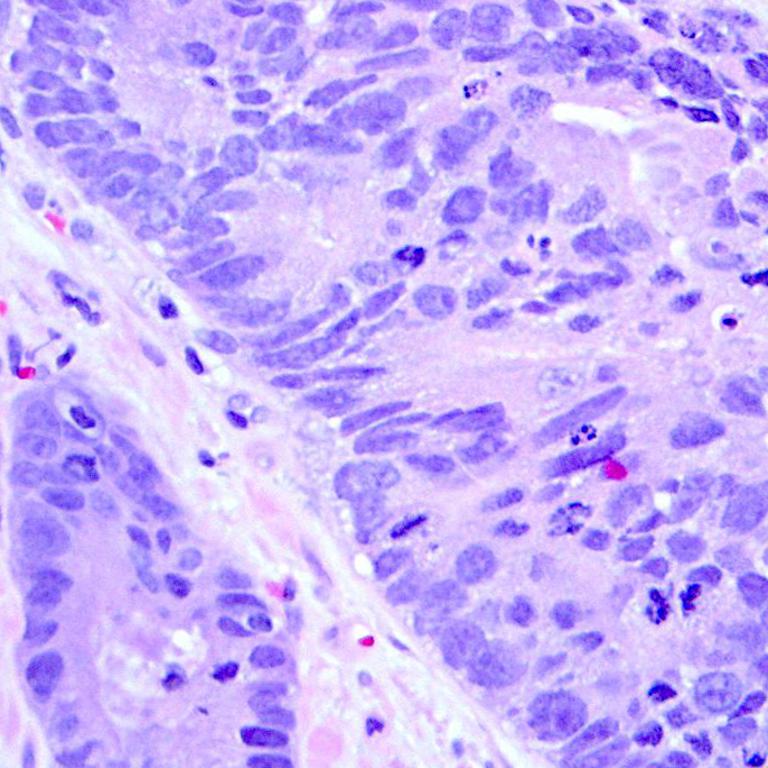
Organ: colon
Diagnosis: adenocarcinomas